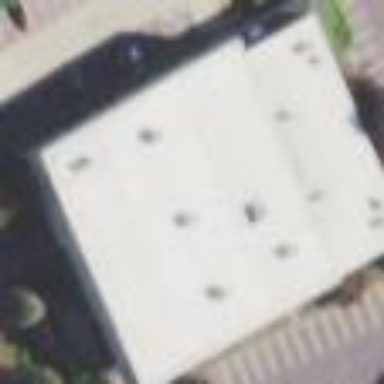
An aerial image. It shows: Building that houses fitness center.